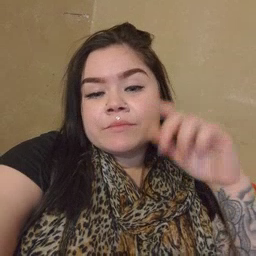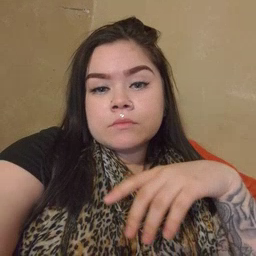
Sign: cheek